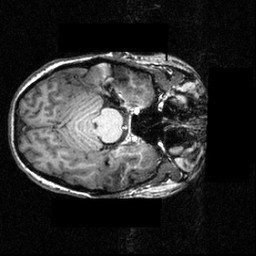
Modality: T1w
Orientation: axial
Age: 20
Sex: female
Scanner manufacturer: siemens
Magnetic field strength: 3.951 T
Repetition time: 1.5 s
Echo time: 0.00335 s